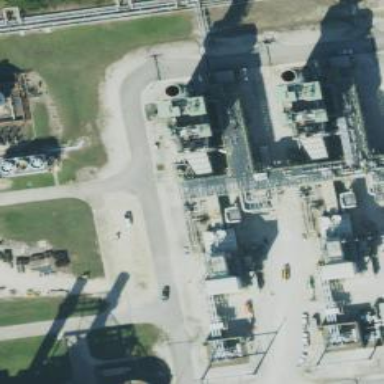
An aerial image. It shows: Gas-powered generator.